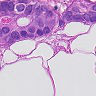
Metastatic tissue present: yes